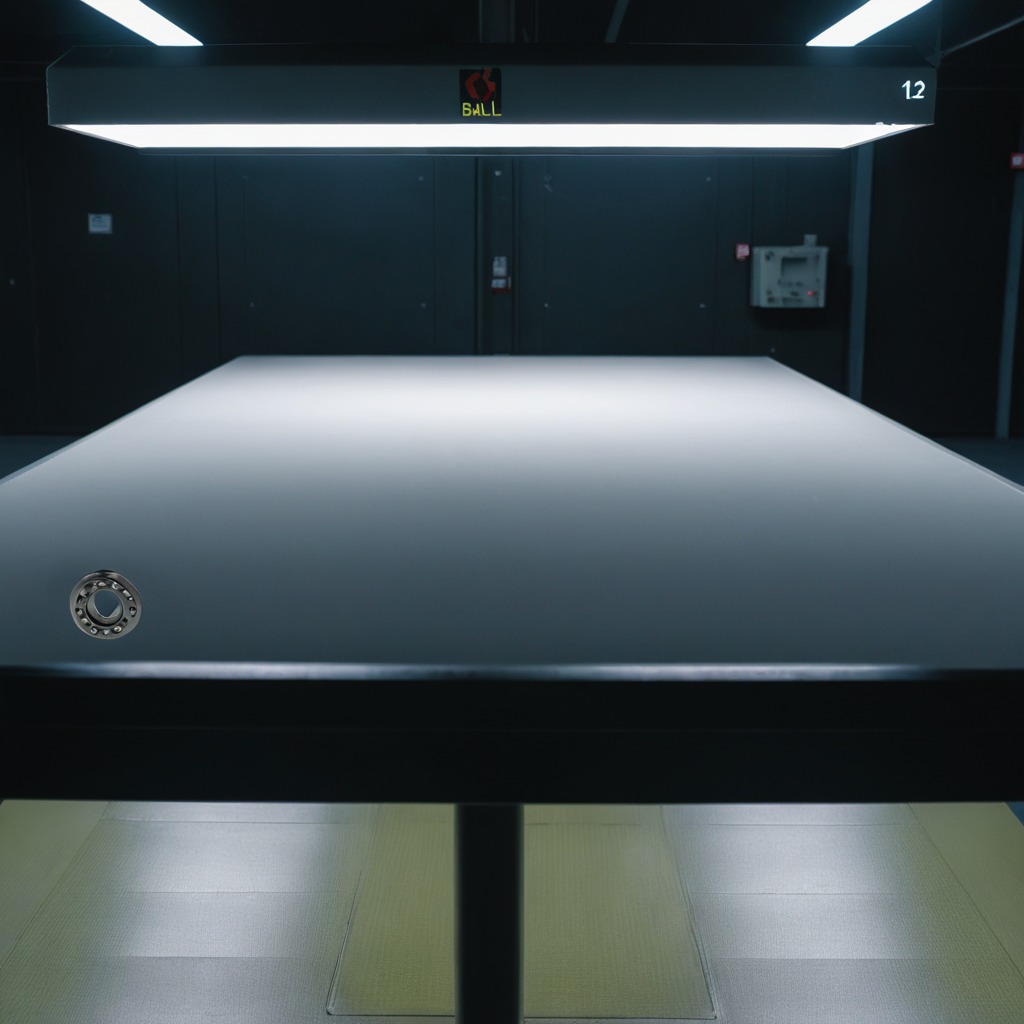
A metal ball bearing is lying on a clean empty table in a railway signal maintenance room lit by harsh overhead fluorescents.